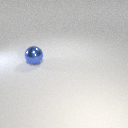
large blue metal sphere